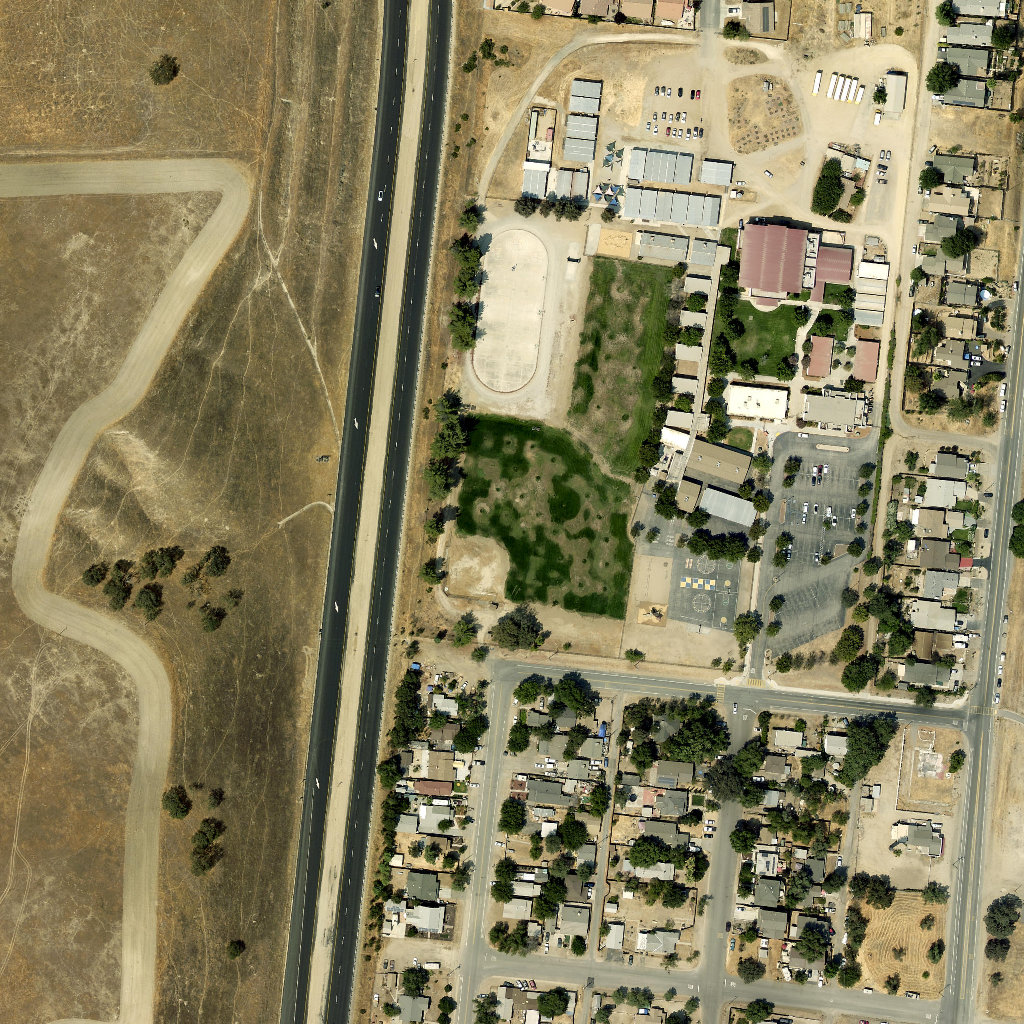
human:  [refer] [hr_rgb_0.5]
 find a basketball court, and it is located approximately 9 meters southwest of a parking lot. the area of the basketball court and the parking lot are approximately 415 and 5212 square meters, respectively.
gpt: <box>[[69, 54, 72, 61, 0]]</box>